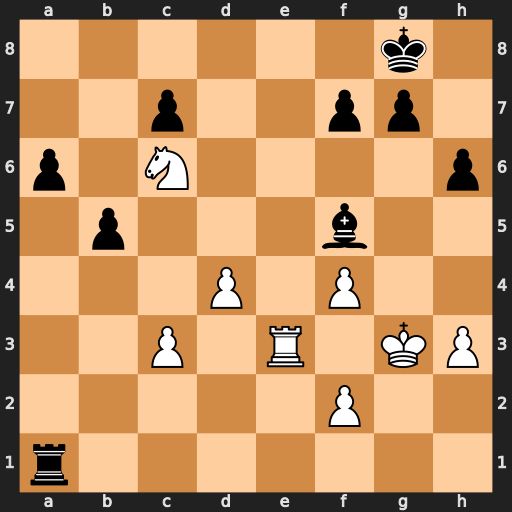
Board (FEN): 6k1/2p2pp1/p1N4p/1p3b2/3P1P2/2P1R1KP/5P2/r7
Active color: w
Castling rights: -
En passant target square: -
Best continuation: Ne7+ Kh7 Nxf5